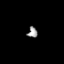
Tissue: lung
Cell type: Epithelial cells
Senescence score: 0.05842
Nuclear area (px): 100
Mean DAPI intensity: 152.33